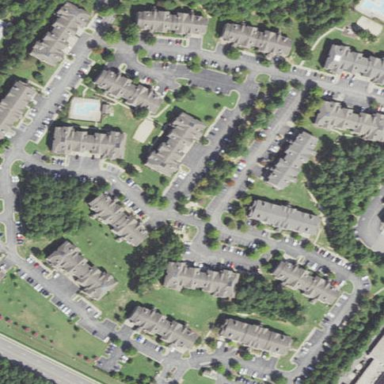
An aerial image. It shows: Residential area within neighborhood.